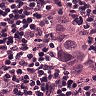
Metastatic tissue present: yes